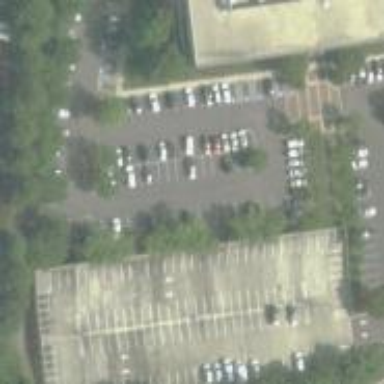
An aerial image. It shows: Multi-storey parking building.